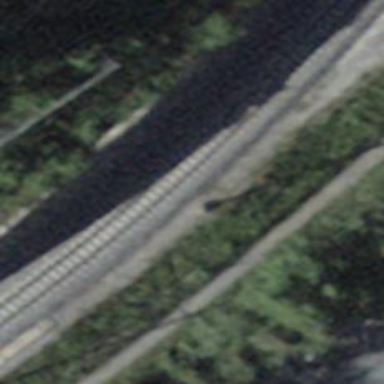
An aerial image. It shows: Narrow-gauge railway track with 1 electrified contact line.